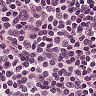
Metastatic tissue present: no